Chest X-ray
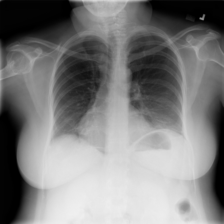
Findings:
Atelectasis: positive
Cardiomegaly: negative
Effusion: negative
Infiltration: negative
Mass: negative
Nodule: negative
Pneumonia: negative
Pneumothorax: negative
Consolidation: negative
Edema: negative
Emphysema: negative
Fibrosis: negative
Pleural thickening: negative
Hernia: negative